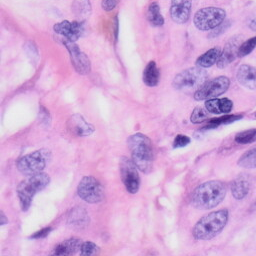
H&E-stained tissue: Skin